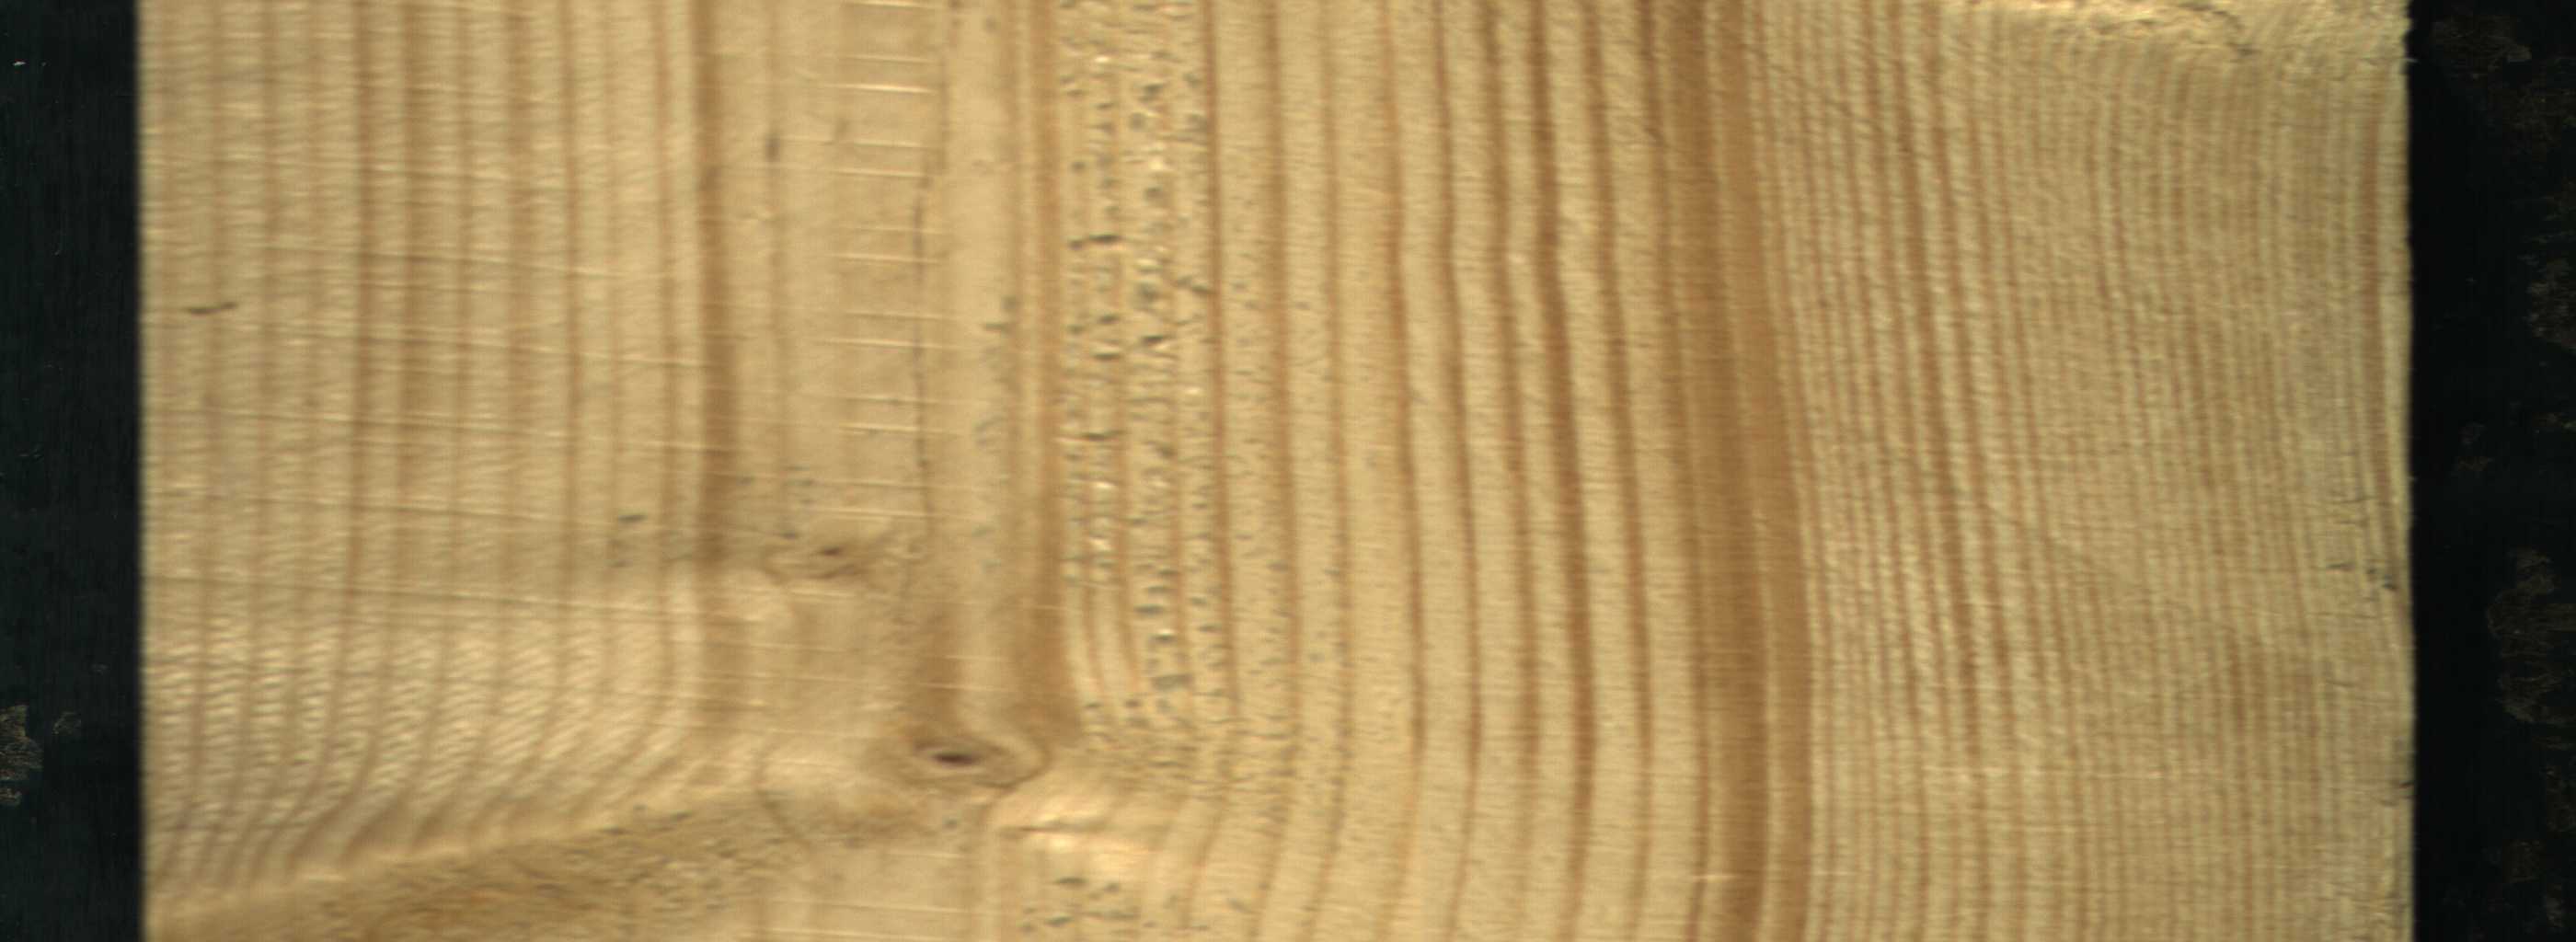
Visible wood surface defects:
Live_Knot
Live_Knot
Live_Knot